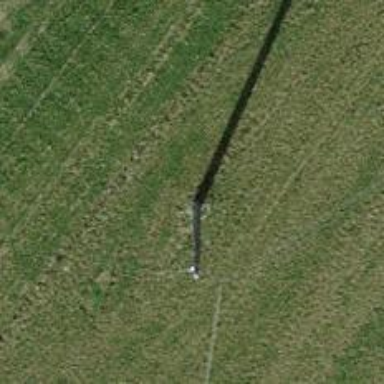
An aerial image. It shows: Mast tower used for communication.